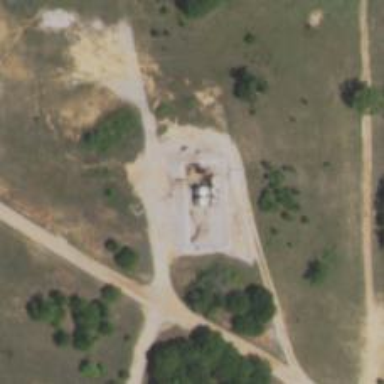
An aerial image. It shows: Storage tank that is man-made.